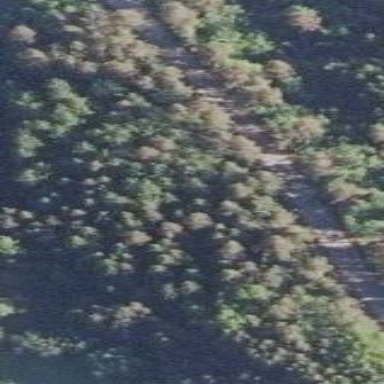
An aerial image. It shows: Beautiful woodland area.